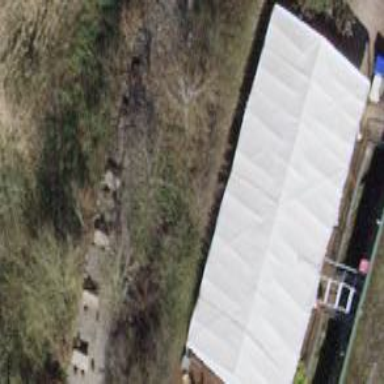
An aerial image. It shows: Tent.